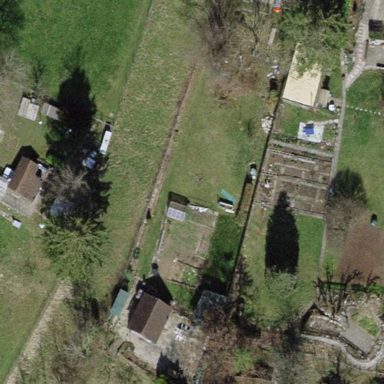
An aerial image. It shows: Area designated for allotments.